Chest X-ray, PA view. Patient: 58 years old, sex F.
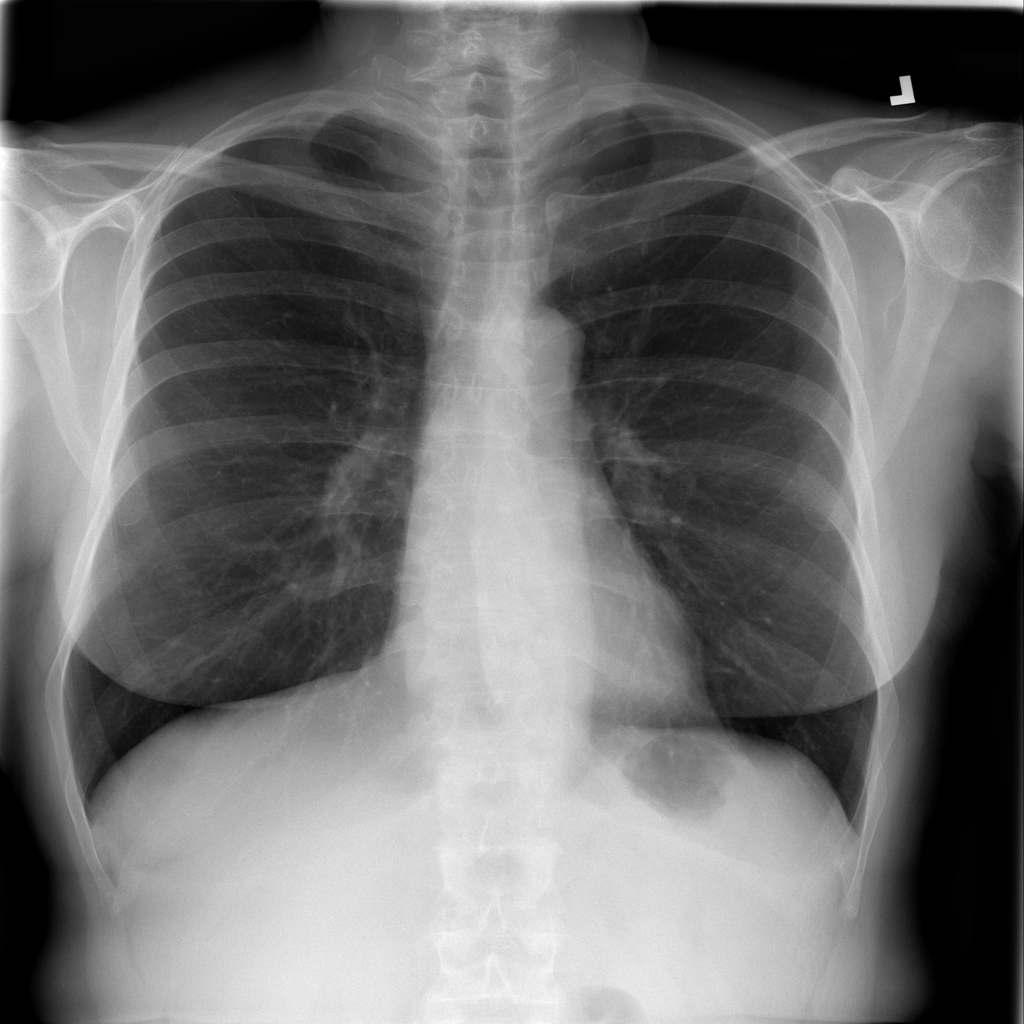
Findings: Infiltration